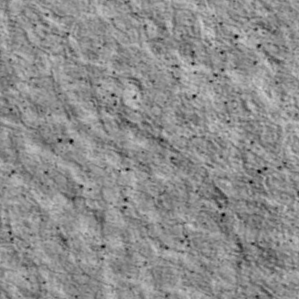
Label: non_frost